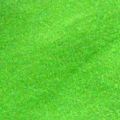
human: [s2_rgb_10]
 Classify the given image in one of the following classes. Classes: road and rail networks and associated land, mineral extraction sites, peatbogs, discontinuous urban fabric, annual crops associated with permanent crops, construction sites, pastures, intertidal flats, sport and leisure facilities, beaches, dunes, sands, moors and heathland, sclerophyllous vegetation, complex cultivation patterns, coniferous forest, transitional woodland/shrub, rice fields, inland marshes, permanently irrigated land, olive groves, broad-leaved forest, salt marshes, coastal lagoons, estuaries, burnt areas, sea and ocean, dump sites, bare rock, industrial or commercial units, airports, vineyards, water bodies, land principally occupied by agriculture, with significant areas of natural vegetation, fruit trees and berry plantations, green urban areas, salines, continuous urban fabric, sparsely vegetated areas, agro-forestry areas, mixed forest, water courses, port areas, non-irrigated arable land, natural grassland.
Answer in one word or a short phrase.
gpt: coastal lagoons